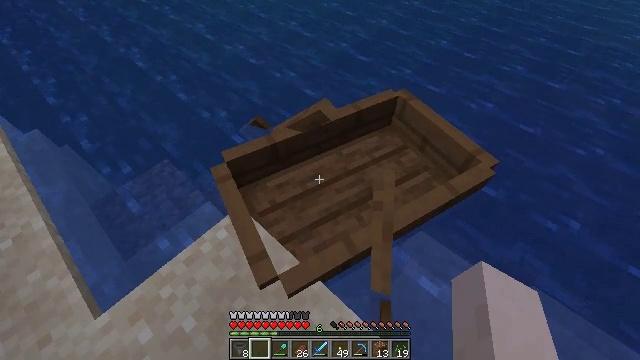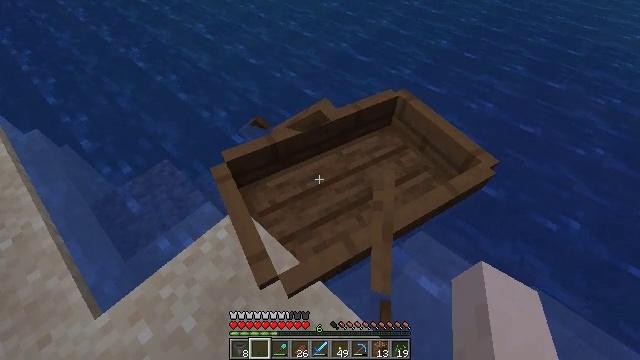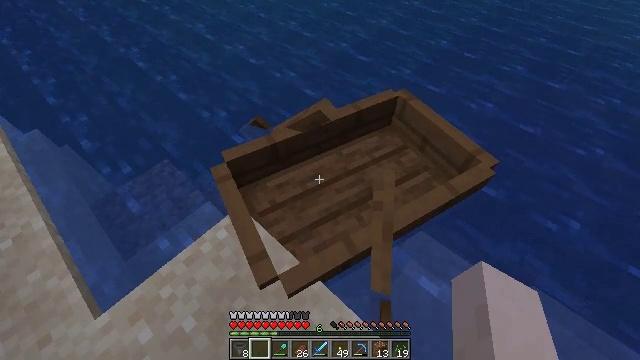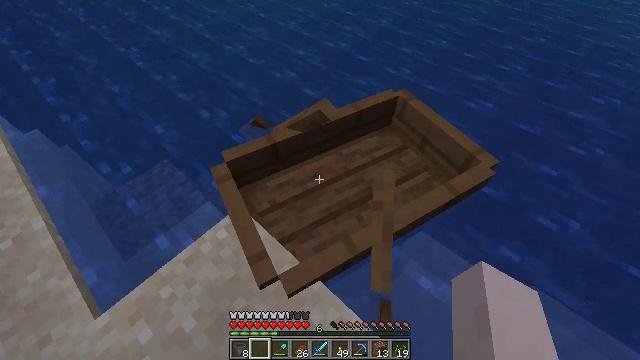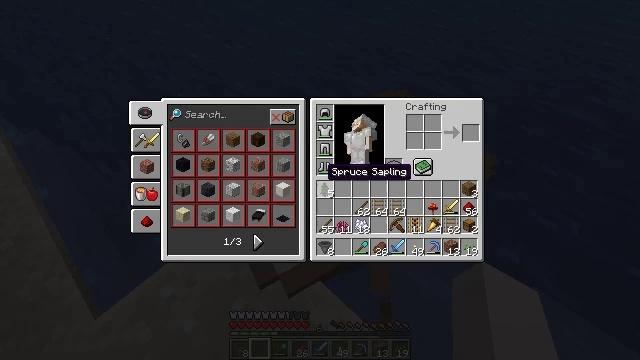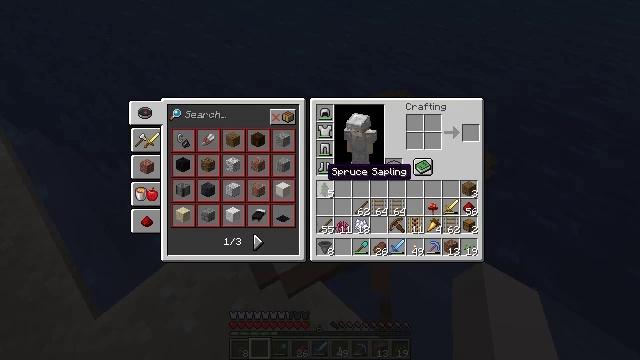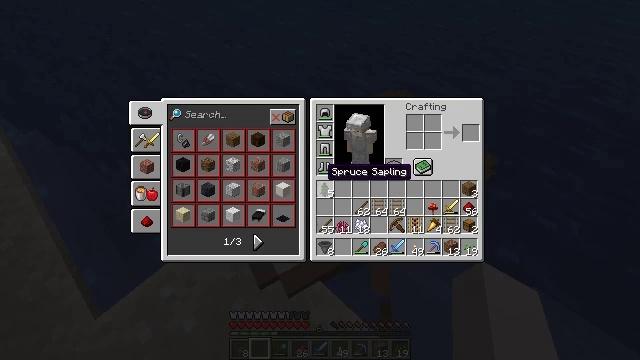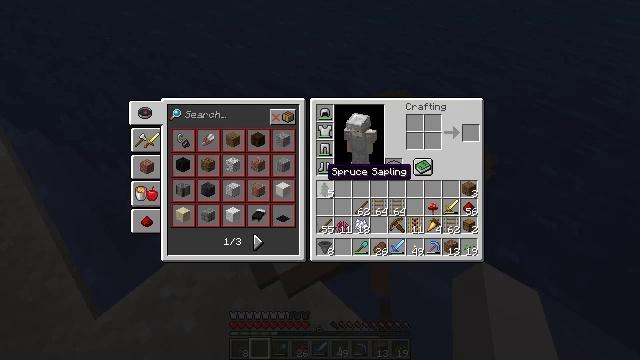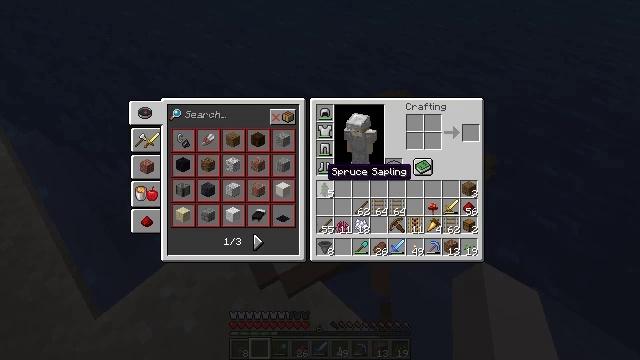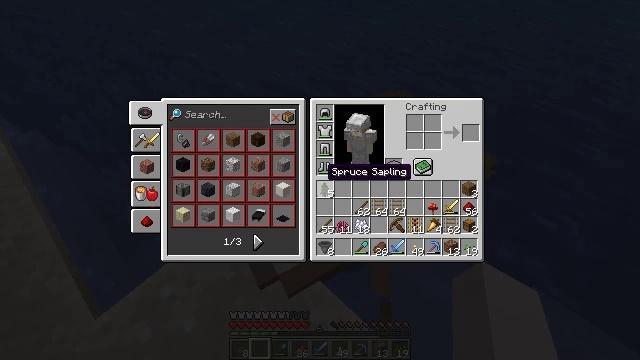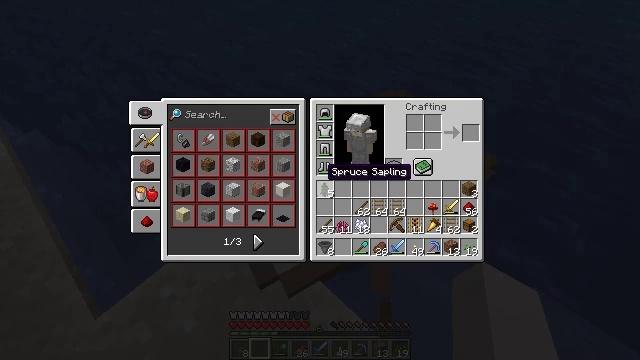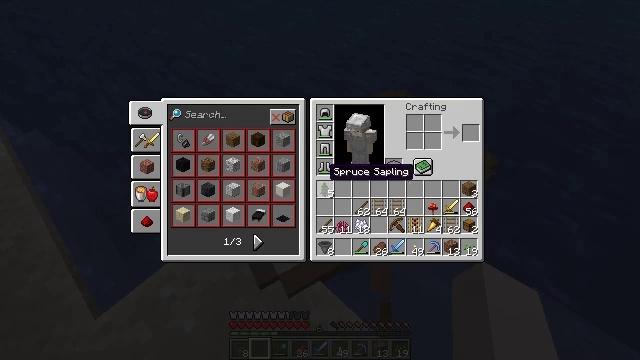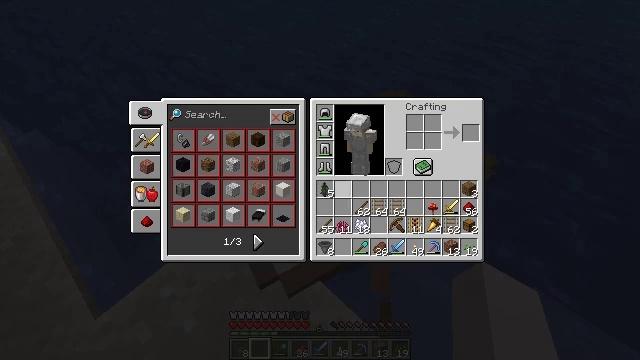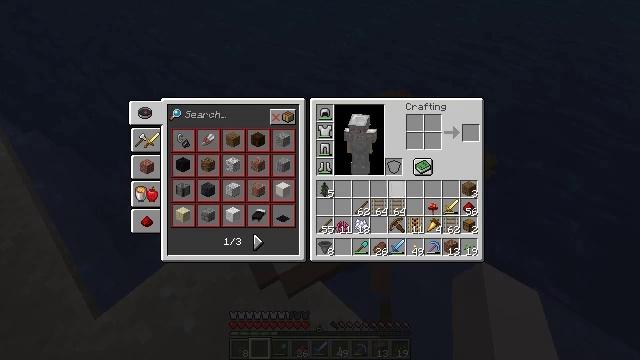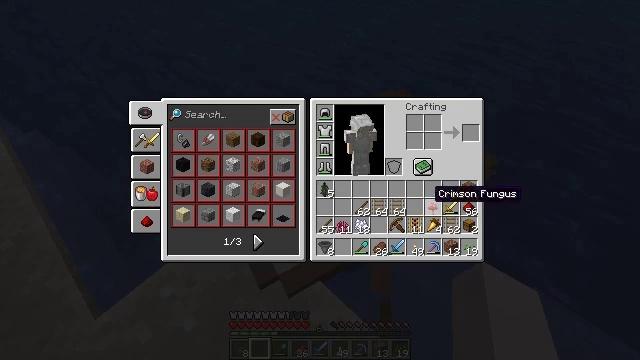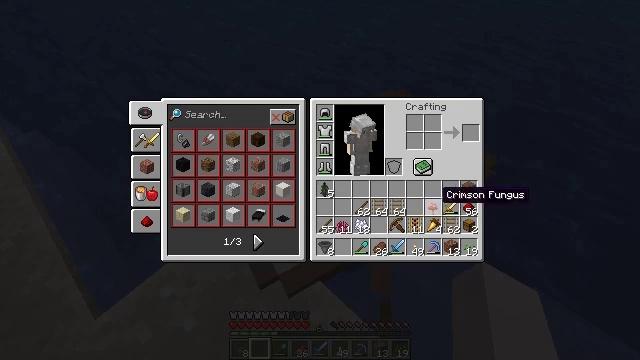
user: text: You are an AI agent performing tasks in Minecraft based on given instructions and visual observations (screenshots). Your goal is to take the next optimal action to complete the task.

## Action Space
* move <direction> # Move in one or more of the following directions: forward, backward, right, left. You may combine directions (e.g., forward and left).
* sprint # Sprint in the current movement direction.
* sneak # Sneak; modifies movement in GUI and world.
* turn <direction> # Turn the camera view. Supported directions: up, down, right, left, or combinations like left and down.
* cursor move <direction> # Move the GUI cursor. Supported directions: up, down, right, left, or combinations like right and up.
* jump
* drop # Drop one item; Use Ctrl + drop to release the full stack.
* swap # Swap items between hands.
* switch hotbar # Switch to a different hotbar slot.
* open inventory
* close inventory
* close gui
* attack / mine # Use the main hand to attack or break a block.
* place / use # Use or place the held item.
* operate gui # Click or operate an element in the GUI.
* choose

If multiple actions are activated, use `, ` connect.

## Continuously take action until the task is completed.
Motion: motion action
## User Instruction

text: Mine cactus from the desert.
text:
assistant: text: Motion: no_op
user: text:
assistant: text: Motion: no_op
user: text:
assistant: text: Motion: no_op
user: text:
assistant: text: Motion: open inventory
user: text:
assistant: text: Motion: open inventory
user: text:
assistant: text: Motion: open inventory
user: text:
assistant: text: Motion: no_op
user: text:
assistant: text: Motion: no_op
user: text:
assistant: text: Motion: no_op
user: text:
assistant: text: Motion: no_op
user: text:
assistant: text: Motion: no_op
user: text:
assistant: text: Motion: turn right
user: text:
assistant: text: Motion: turn right and down
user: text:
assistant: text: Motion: turn right and down
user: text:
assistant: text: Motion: turn right
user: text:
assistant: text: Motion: no_op
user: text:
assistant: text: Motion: no_op
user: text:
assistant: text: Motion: turn right
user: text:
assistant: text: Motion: turn right
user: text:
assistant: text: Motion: no_op
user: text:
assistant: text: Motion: no_op
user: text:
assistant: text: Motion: no_op
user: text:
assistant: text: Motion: no_op
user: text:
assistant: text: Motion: no_op
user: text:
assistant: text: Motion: no_op
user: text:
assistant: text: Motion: no_op
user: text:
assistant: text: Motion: no_op
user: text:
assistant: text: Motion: no_op
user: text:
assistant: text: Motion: no_op
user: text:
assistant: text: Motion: no_op